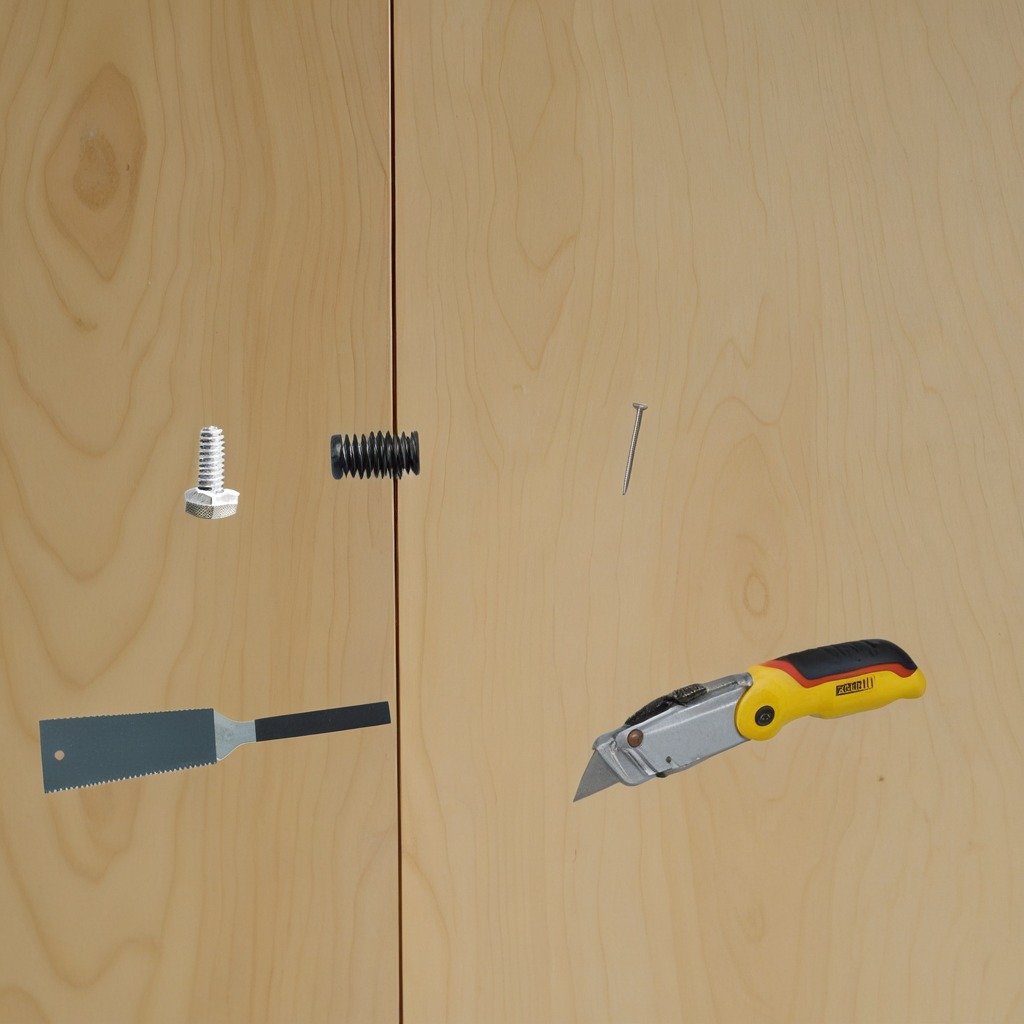
A utility knife, a metal machine screw, an iron nail, a coiled metal spring, and a handheld metal saw are lying on the plywood surface.